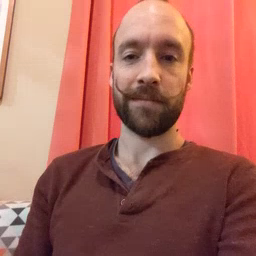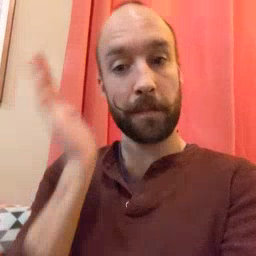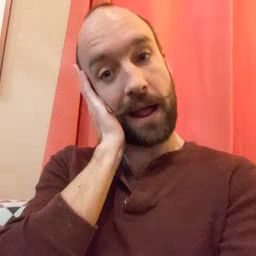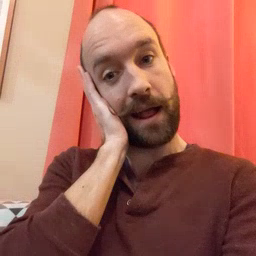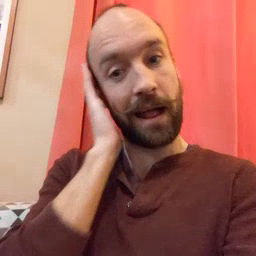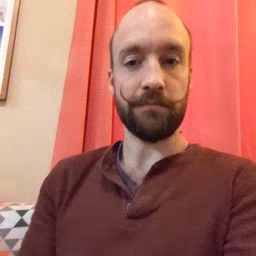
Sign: bed